Question: I am trying to figure out the different versions of hadoop and I got confusing after reading this <URL>.
'''
Download
1.2.X - current stable version, 1.2 release
2.2.X - current stable 2.x version
2.3.X - current 2.x version
0.23.X - similar to 2.X.X but missing NN HA.
Releases may be downloaded from Apache mirrors.
'''

Question:
1. I think any release starting with 0.xx means it is a alpha version and should be not used in product, is that the case?
2. What is the difference between 0.23.X and 2.3.X? it mentioned they are similar but missing namenode? high availability? is there any correlation between 0.23 and 2.3? Is it because when they develop the code, the PMC group say "man! it is so immature and should let it start with 0, since they are the same product, I will keep the digits the same?"
3. When I look at the source code of the new hadoop, I see the jobtracker class turned out to be a dummy class. And I am envisioning the jobtracker and tasktracker, ie. Mapreduce1 will slowly fade away on the roadmap of Hadoop, which in another case, the interface for the Map Reduce Job might keep the same, but the second generation of Hadoop (YARN) will totally replace the idea of Jobtracker and Tasktracker with ResourceManager..etc.
Sorry that this question might be a bit unorganized since I got really confused by the version number. I will modify the question after I figured it out.
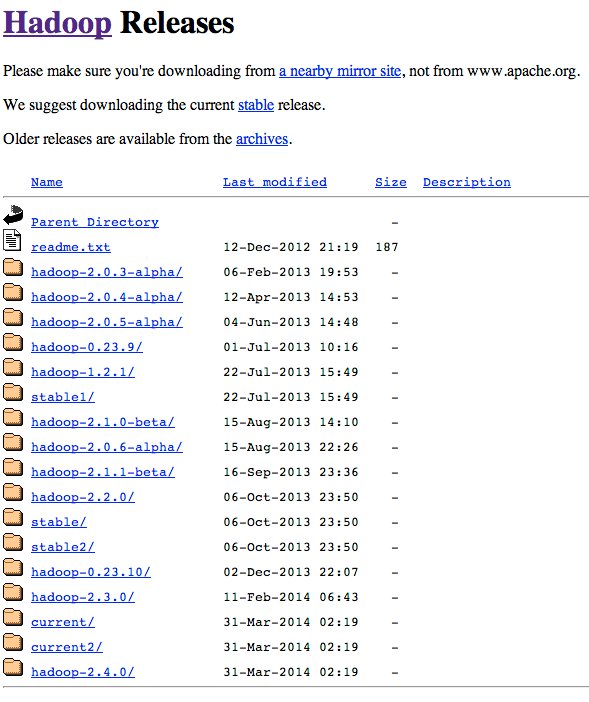
Answer: First of all: there's a major difference between Hadoop v1 and v2 (aka YARN). The v1's NameNode and JobTracker are replaced by the new ResourceManager for better scalability. That's why both will disappear later on in the development.
Second: 0.X versions are subtle no hint for alpha releases: OpenSSL was over ten years a 0.9 release (en.wikipedia.org/wiki/OpenSSL#Major_version_releases) even though it was considered being a de facto standard or reference implementation. And many Fortune 500 companies trusted in it.
And that's true for Hadoop as well. The 0.23 version refers to Hadoop v1's architecture that has v2 implementations (except High Availability as the NameNode is still v1's). So 0.23 and 2.3 are about the same and continue aging in parallel. They named it 0.X as 1.X is already in use. They just don't wanted 1.X keep aging to indicate that 2.X is the way to go -- you may use 0.X only if you rely on 1.X's architecture but on the other hand want to receive minor improvements from the current development in 2.X.
The bottom part tries to explain this, but is a bit better skelter as well: <URL>
Hope this was helpful...